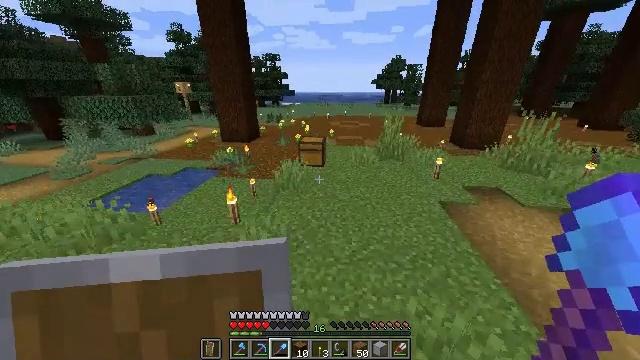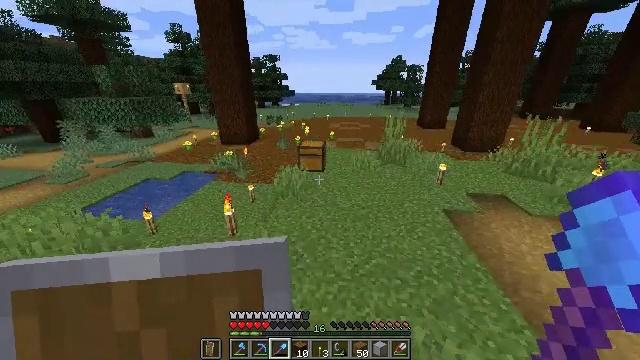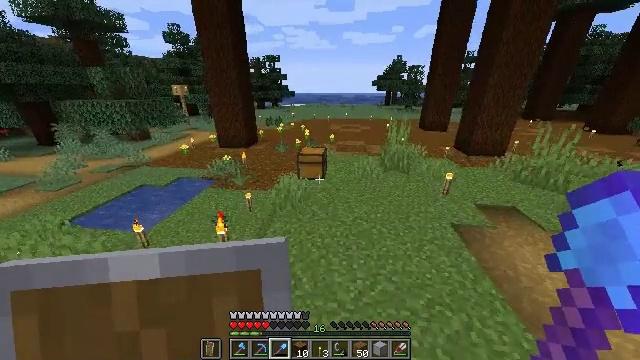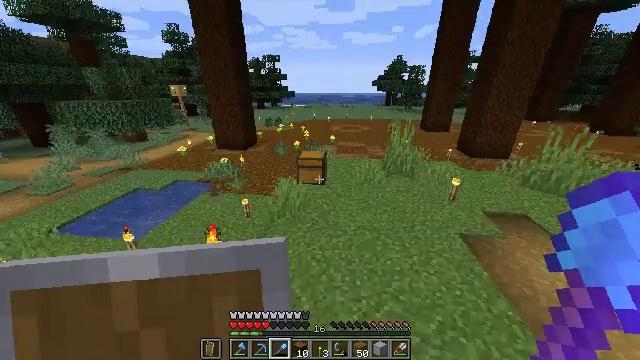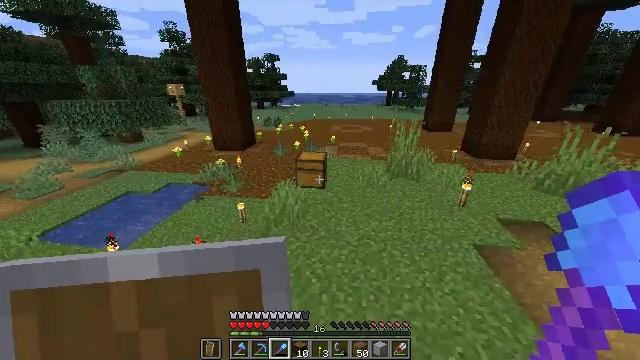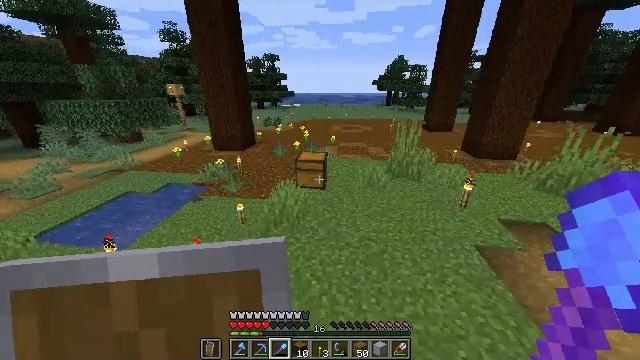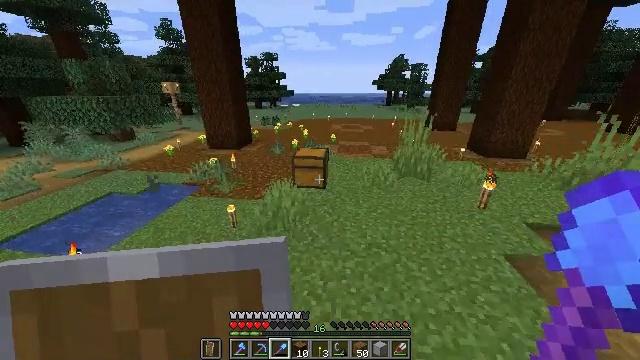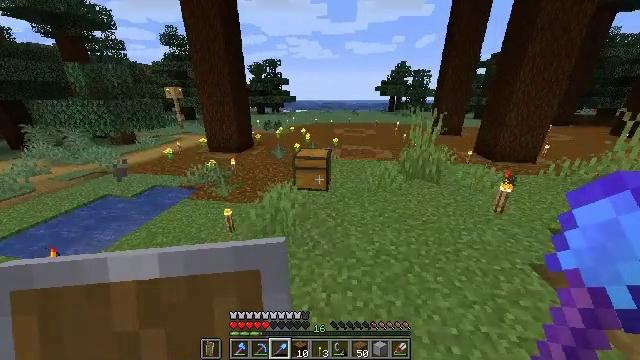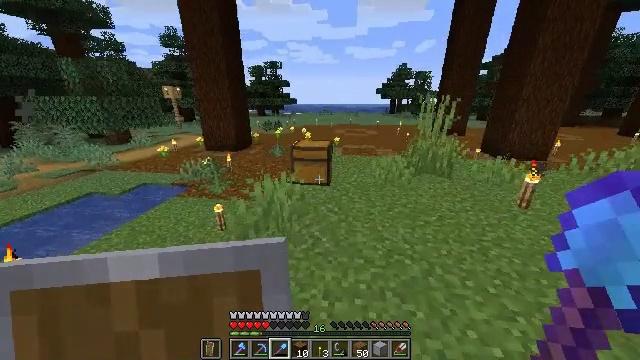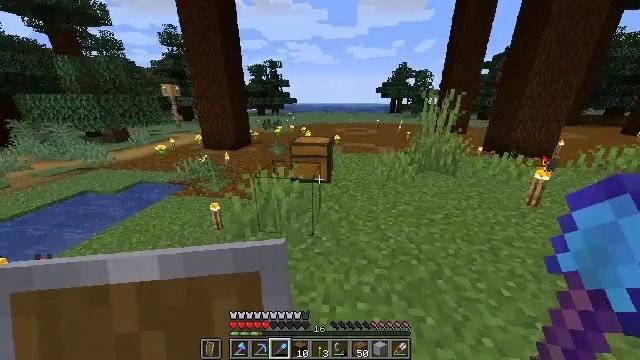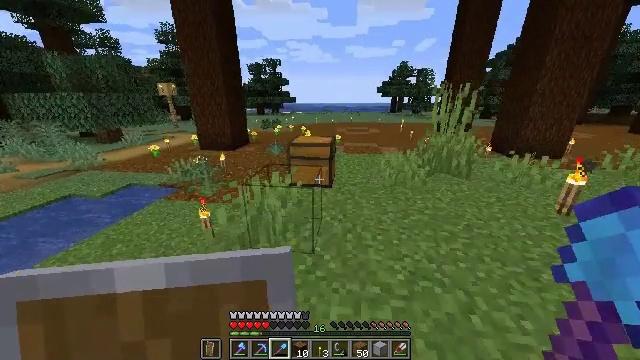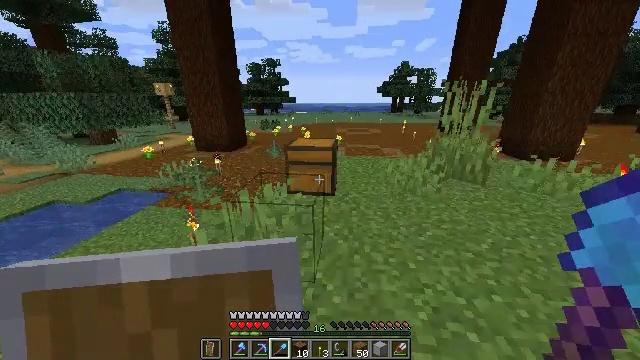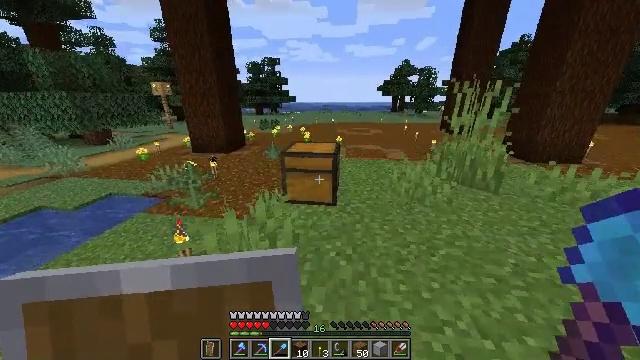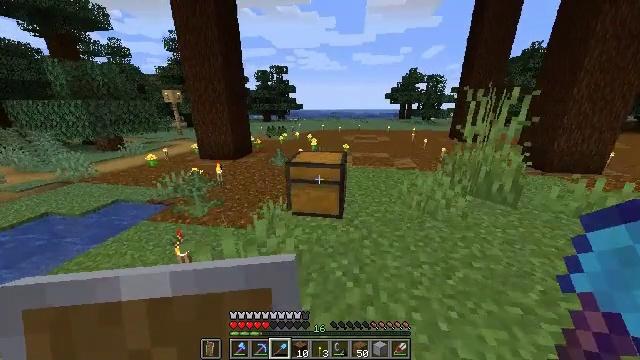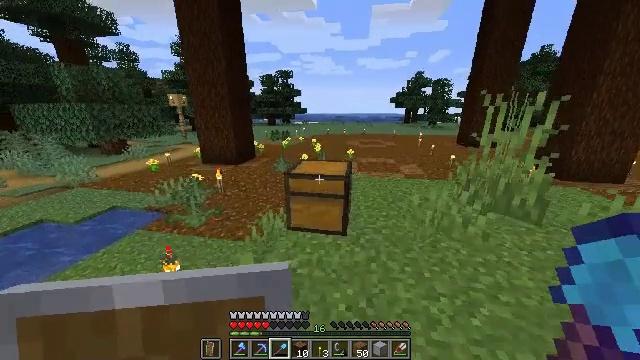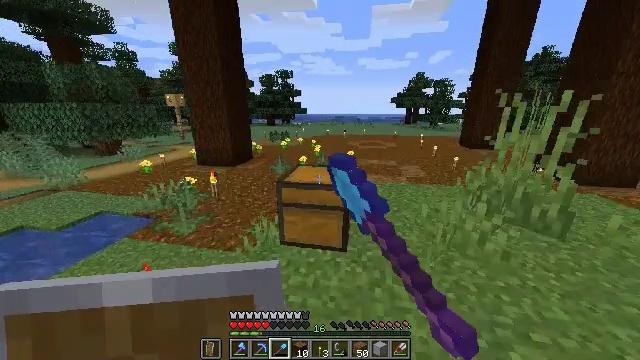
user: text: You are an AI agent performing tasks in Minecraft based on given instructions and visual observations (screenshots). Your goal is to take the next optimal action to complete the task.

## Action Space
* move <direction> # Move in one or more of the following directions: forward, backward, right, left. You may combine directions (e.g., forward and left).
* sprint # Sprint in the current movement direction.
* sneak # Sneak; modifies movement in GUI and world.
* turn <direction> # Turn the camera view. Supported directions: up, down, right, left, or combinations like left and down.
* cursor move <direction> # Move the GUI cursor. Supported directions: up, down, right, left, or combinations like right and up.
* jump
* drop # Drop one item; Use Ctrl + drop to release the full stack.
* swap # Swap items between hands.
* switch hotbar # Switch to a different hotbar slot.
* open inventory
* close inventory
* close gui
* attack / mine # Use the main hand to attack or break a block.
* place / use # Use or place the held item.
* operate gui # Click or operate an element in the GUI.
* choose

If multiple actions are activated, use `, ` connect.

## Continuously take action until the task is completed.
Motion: motion action
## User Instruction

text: Drop oak stairs.
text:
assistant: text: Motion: move forward, sprint, jump
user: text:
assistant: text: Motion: move forward, sprint, jump
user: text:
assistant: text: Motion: move forward, sprint, jump
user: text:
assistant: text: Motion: move forward, sprint
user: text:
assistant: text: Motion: move forward
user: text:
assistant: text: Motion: move forward
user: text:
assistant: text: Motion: move forward, turn up
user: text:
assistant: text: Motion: move forward, turn up
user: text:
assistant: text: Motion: move forward
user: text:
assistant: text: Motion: move forward
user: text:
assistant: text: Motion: move forward
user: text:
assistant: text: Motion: move forward
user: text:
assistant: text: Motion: move forward, turn left and up
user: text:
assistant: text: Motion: move forward, turn left and up, use / place
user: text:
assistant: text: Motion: move forward, use / place
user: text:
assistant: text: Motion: use / place
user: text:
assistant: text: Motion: no_op
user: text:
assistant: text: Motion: no_op
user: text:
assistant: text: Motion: open gui
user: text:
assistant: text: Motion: cursor move right
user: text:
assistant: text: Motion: no_op
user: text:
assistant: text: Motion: no_op
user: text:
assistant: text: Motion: sneak
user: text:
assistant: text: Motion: sneak
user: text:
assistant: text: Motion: sneak, cursor move down
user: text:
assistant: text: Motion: sneak, cursor move left and down
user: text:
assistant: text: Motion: sneak, cursor move left
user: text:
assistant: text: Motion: sneak, cursor move left and up
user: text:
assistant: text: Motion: sneak, cursor move up
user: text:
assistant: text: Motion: sneak, cursor move up